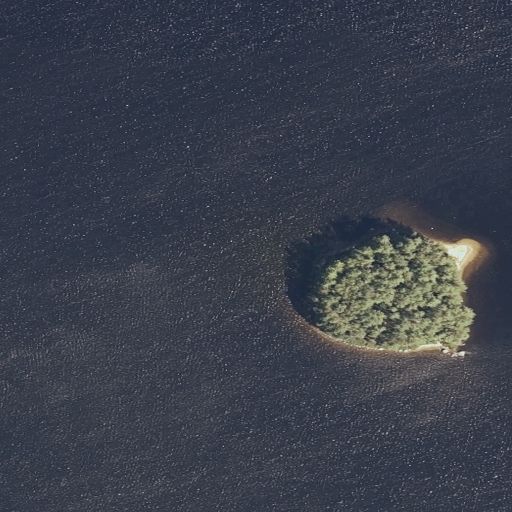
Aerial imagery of island in Maine named Sand Island containing open water, evergreen forest, and grassland